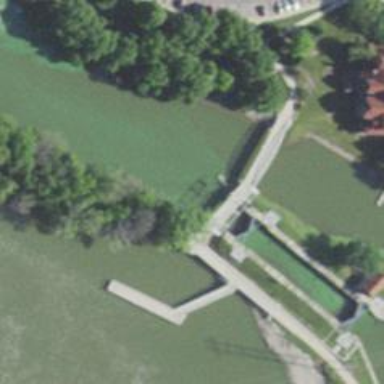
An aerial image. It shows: Lock gate along waterway.